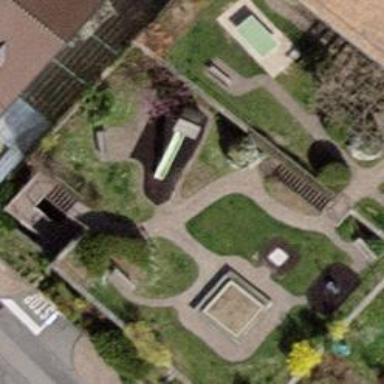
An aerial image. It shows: Playground area for leisure land.